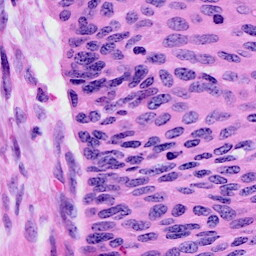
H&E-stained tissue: Cervix